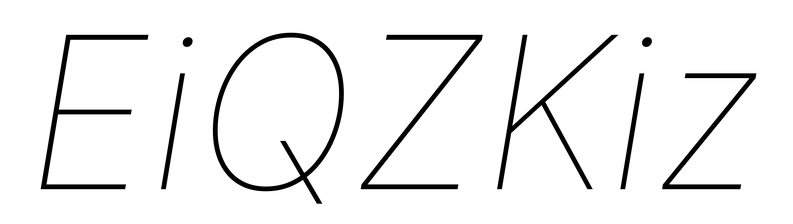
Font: Inter-Italic_Thin_Italic